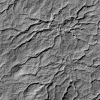
Atmospheric dust classification: not_dusty